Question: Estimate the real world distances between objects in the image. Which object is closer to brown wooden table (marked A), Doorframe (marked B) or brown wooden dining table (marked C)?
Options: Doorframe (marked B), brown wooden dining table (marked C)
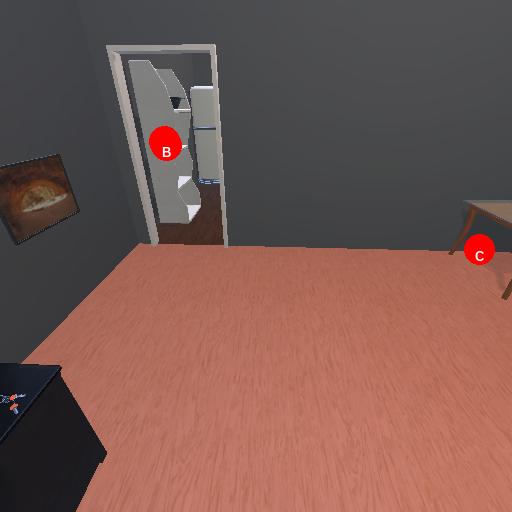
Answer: Doorframe (marked B)